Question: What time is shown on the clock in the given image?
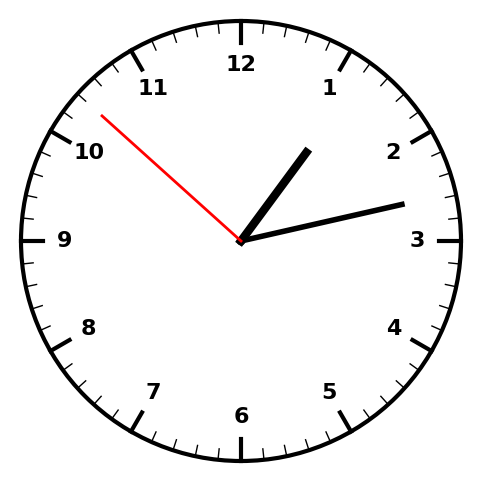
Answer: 01:12:52